Current action and preconditions to check: path_clear

Your task: For each precondition in the list above, predict whether it will hold at this action.

Consider the current scene as observed from the mobile robot's camera, and analyze the predicted future states of all dynamic agents (e.g., people, animals, vehicles, or any moving entities) within the NEXT SECOND.

IMPORTANT: Only answer "very likely" if you are absolutely certain—based on strong, clear evidence—that a dynamic agent will violate the precondition in the predicted future state. Do NOT answer "very likely" for unlikely, ambiguous, or low-probability risks.

Ask yourself for each precondition: Is there a high probability, with clear and convincing evidence, that the predicted future states of any dynamic agent will interfere with the predicted future state of the currently executing action within the NEXT SECOND, causing that precondition to fail?

Assess the risk level based on these predictions. Use "likely" or "very likely" if motions create a clear risk of interference.

Use "neutral" or "improbable" if agents are nearby but their predicted paths are clearly diverging or non-conflicting.

Failure Risk Categories: "very improbable", "improbable", "neutral", "likely", "very likely"

Answer Format: Output ONLY the probability_of_failure value from these categories: "very improbable", "improbable", "neutral", "likely", "very likely"

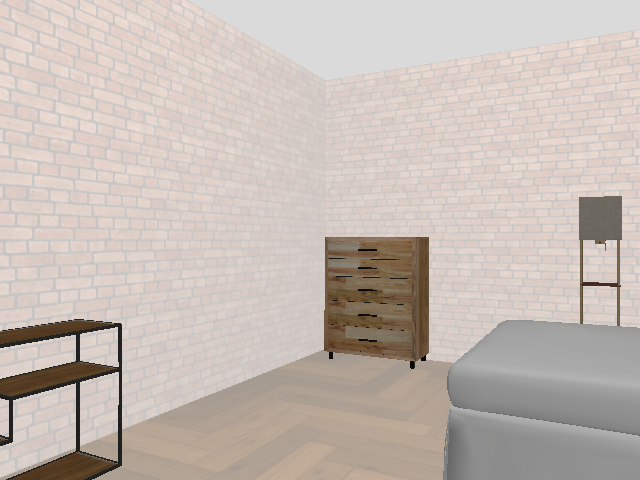

Answer: very improbable